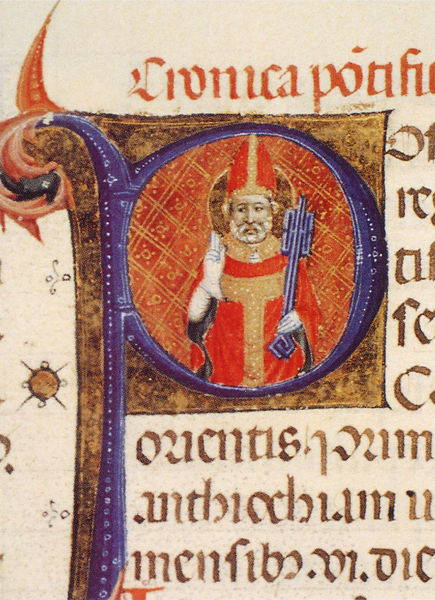
Titel: Llibre Verd de Barcelona
Institution: Barcelona, Arxiu Històric de la Ciutat de Barcelona
Schlagwörter: blau, feder, hand, mann, weiß, finger, hut, schwarz, rot, ornament, bart, mütze, arm, bild, signatur, kirche, gold, schrift, stab, farbe, bischof, papst, verzierung, buch, gemalt, kreuz, druck, seite, illustration, text, buchstabe, buchstaben, initiale, tinte, buchdruck, buchseite, quadrate, heiligenschein, pfarrer, mittelalter, priester, segen, segnen, mönch, heiliger, mitra, schlüssel, petrus, christentum, schwur, handschrift, purpur, ornat, zepter, latein, buchmalerei, abt, anfangsbuchstabe, majuskel, seriendruck, evangeliar, chronik, kalligrafie, manuskript, bischofsmütze, bischoff, buchkunst, nicolaus, bichof, t, p, skepter, evangeliart, nocolaus, bschof, kronik, cronica, mittelaltermönch